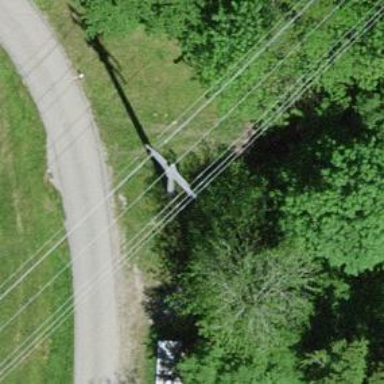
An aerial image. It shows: Power line is depicted.